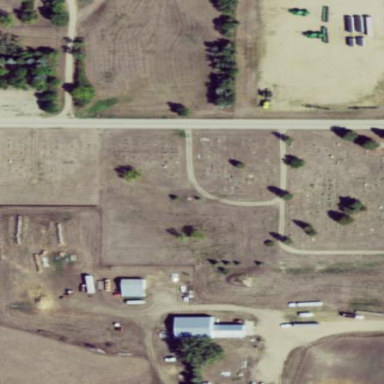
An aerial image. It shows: Cemetery.